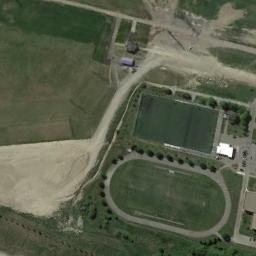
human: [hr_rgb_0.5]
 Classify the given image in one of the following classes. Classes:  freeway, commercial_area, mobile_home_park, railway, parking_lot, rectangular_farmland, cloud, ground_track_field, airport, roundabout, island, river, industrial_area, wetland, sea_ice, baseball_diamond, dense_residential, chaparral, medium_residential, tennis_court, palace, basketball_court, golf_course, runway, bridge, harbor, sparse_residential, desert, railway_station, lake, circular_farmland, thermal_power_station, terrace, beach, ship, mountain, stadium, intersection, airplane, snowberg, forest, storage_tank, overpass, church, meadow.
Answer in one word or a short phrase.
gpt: ground_track_field